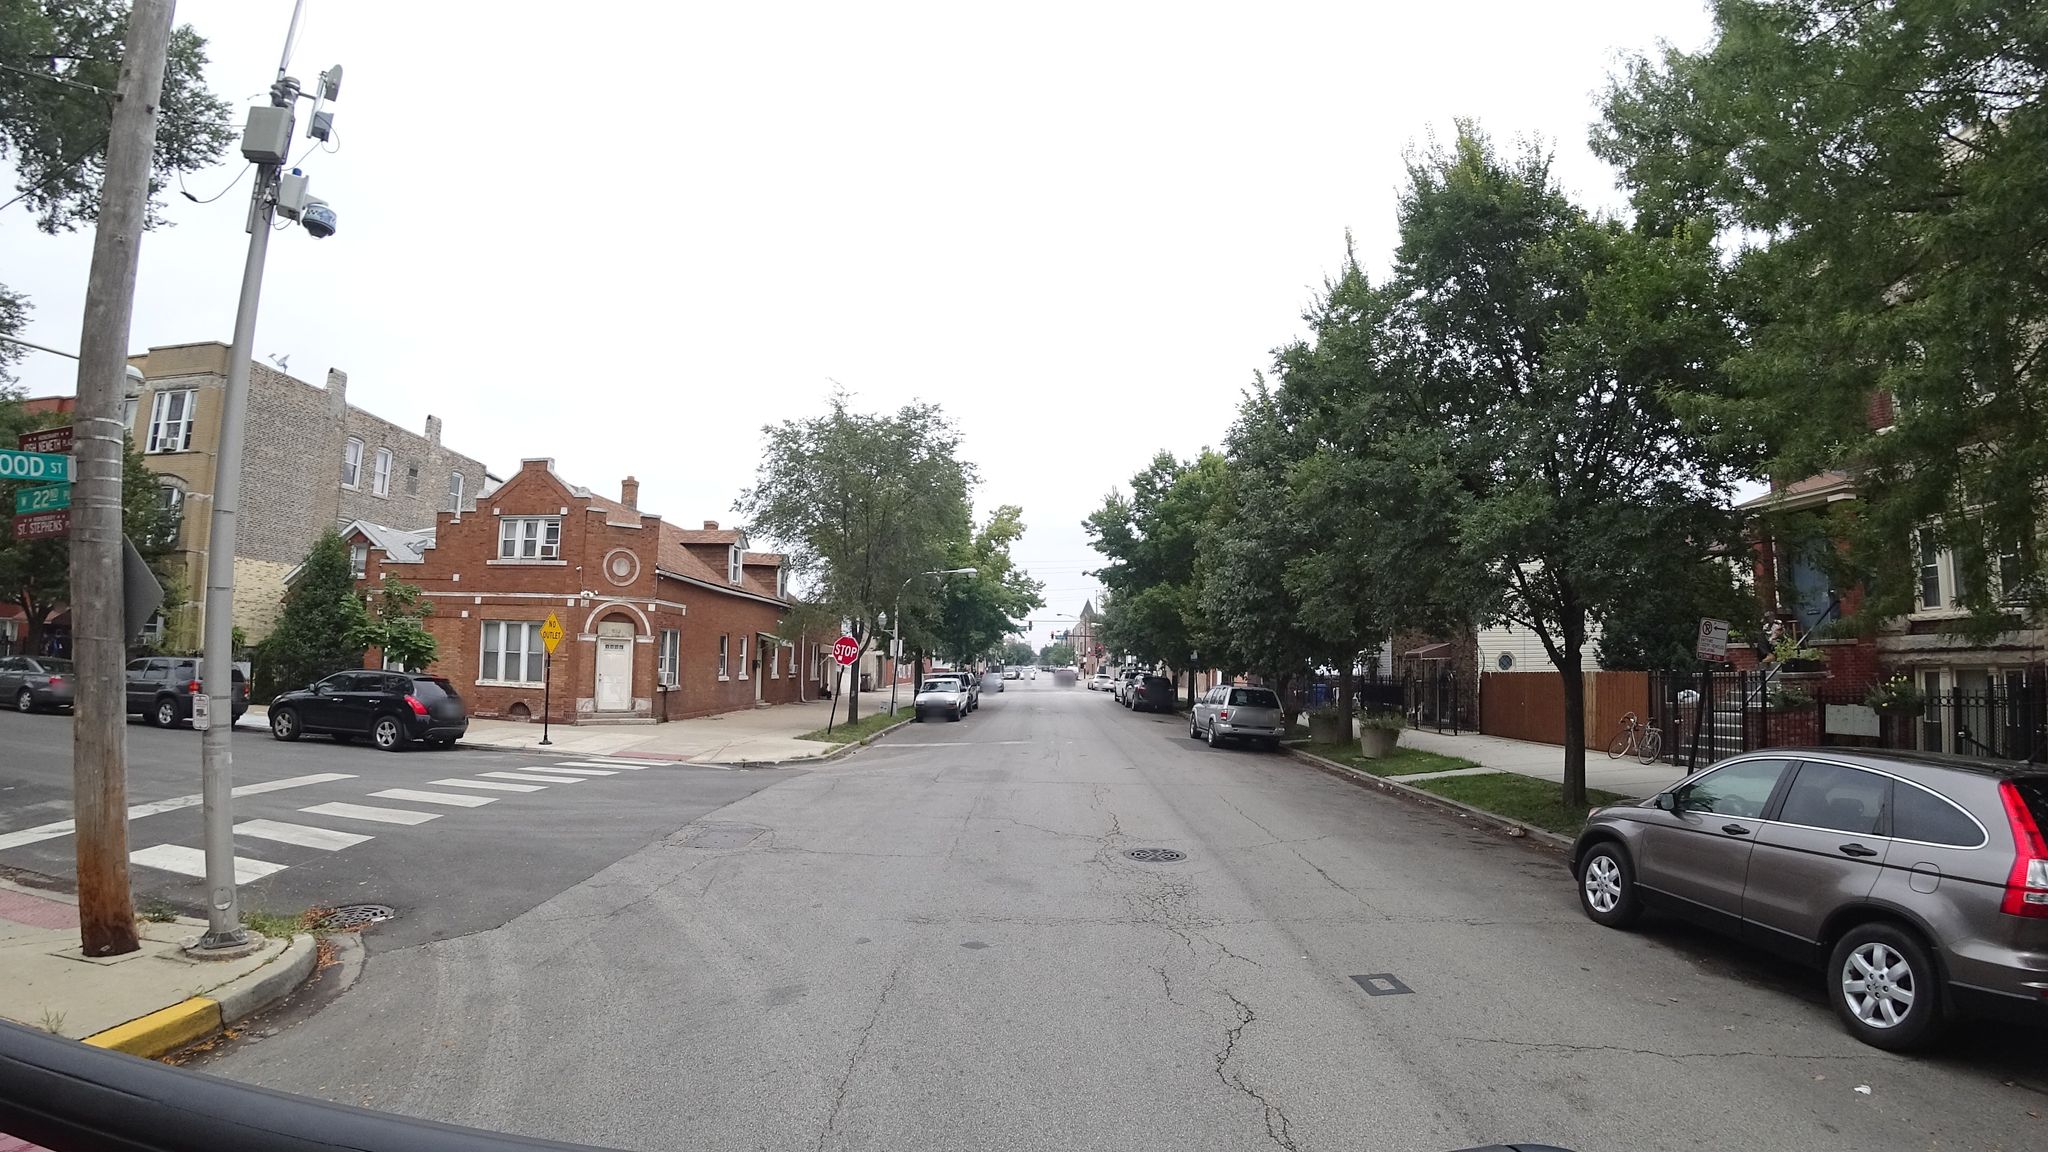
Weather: cloudy
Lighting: day
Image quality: good
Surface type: driving surface
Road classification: tertiary
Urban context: urban centre
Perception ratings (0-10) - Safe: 9.15, Lively: 9.52, Beautiful: 8.77, Boring: 1.6, Depressing: 0.97, Wealthy: 8.61